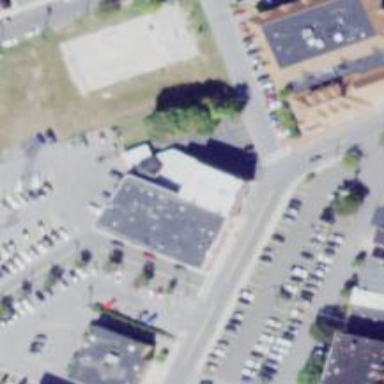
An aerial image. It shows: Retail building.